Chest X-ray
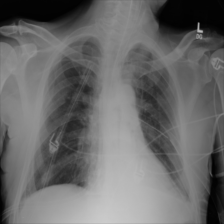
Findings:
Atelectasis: negative
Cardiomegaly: negative
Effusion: negative
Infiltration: negative
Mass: negative
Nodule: negative
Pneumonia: negative
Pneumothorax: negative
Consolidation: positive
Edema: negative
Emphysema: negative
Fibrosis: negative
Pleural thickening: negative
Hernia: negative